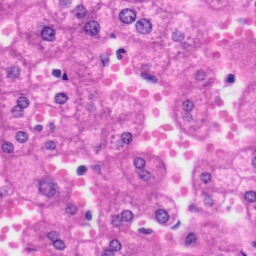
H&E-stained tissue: Liver